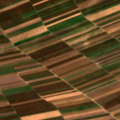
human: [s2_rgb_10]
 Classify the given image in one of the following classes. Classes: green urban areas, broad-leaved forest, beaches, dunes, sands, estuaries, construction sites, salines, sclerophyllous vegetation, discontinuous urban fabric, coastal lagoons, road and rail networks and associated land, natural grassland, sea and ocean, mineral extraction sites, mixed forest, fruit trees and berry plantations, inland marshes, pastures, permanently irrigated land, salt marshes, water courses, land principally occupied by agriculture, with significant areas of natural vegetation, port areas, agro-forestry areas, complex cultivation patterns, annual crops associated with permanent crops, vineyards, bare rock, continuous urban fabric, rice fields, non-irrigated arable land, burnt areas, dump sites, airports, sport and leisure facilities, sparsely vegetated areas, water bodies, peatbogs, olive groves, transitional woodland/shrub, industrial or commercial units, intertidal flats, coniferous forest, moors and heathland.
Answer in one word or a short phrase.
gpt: non-irrigated arable land